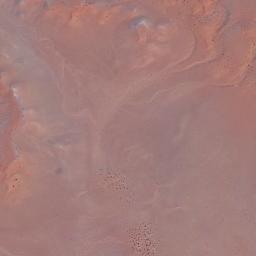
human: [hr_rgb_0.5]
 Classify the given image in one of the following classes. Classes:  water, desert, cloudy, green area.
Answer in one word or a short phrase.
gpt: desert